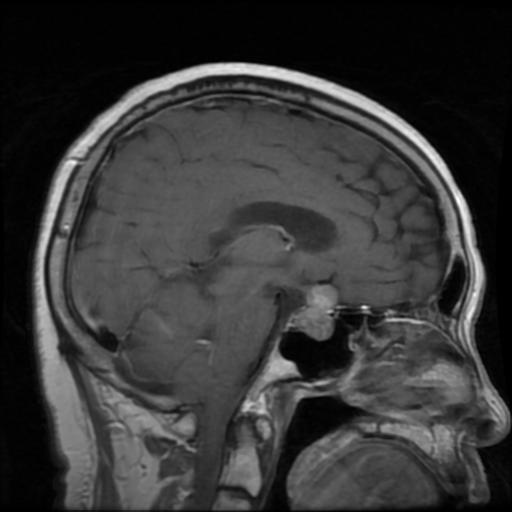
Label: pituitary